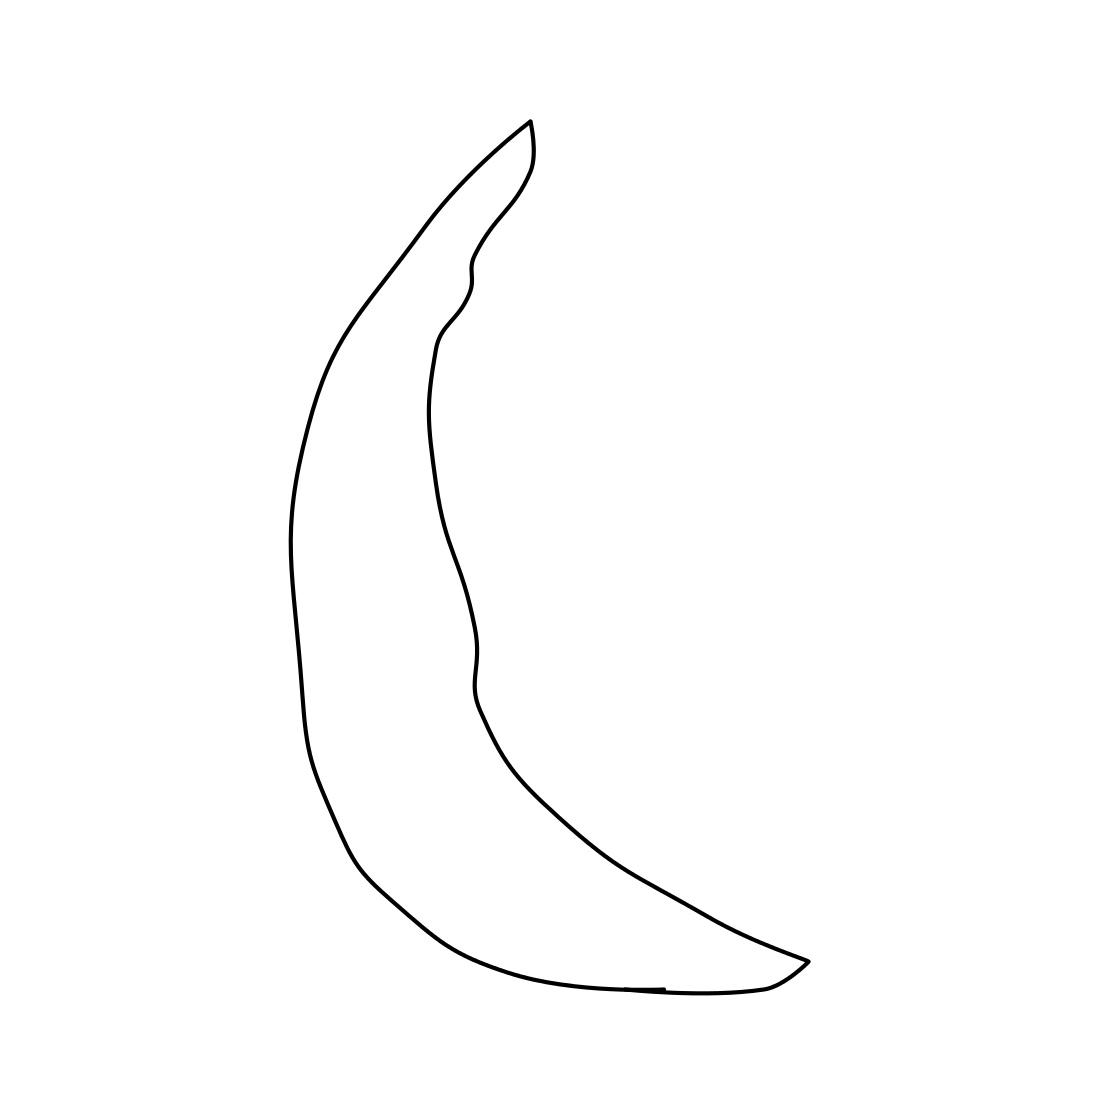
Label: moon